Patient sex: M
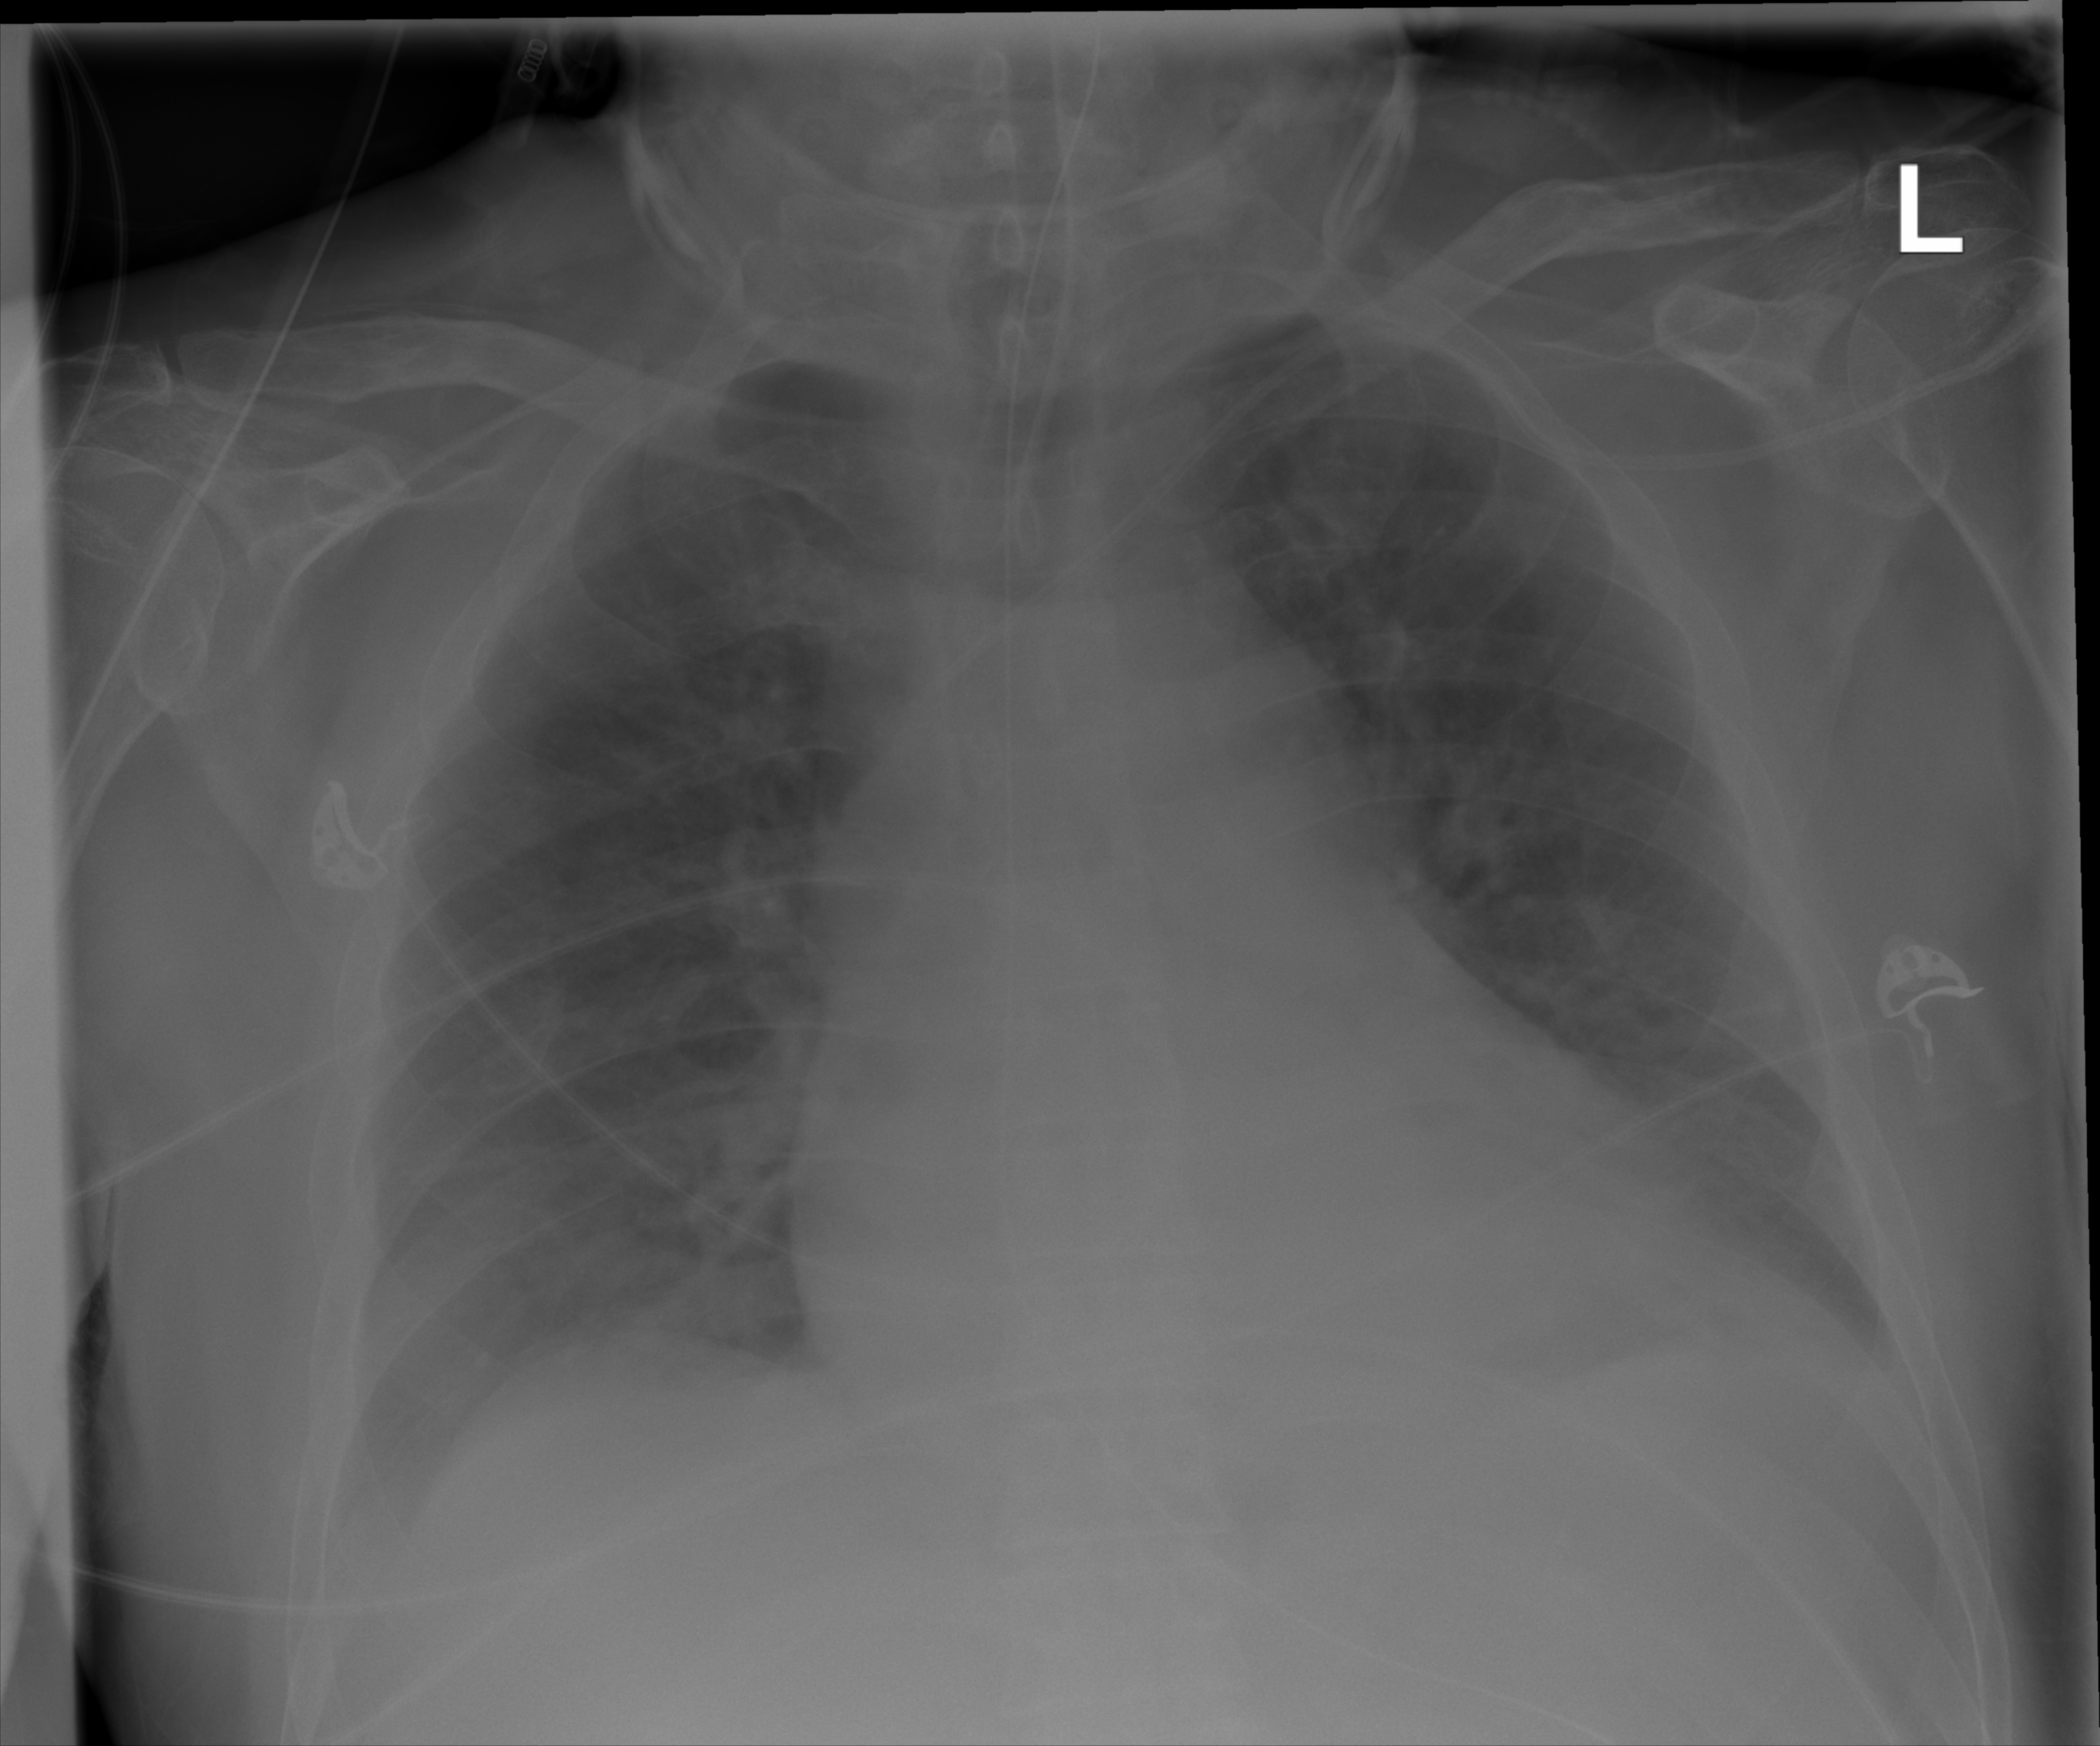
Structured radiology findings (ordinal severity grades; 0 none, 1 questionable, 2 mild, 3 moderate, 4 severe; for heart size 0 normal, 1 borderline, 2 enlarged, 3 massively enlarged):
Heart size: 2
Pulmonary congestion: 2
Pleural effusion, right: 2
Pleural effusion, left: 1
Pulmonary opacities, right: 1
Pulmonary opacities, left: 0
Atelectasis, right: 2
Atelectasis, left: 1